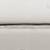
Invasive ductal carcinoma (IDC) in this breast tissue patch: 0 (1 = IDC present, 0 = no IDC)